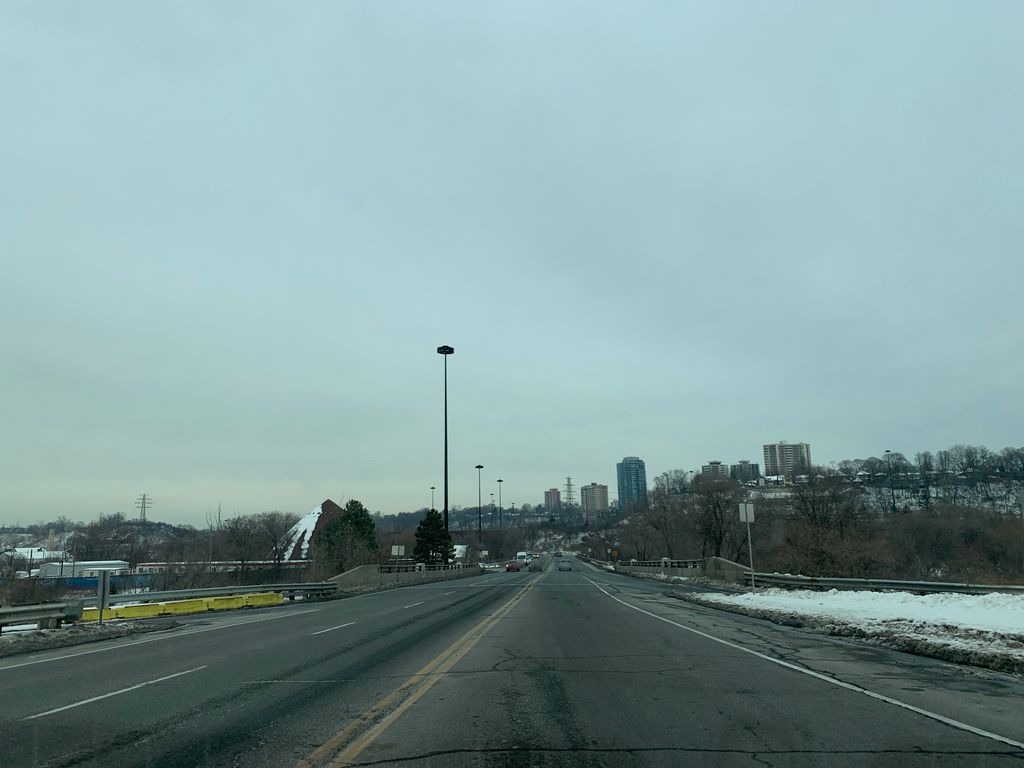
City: toronto